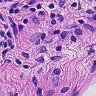
Metastatic tissue present: no